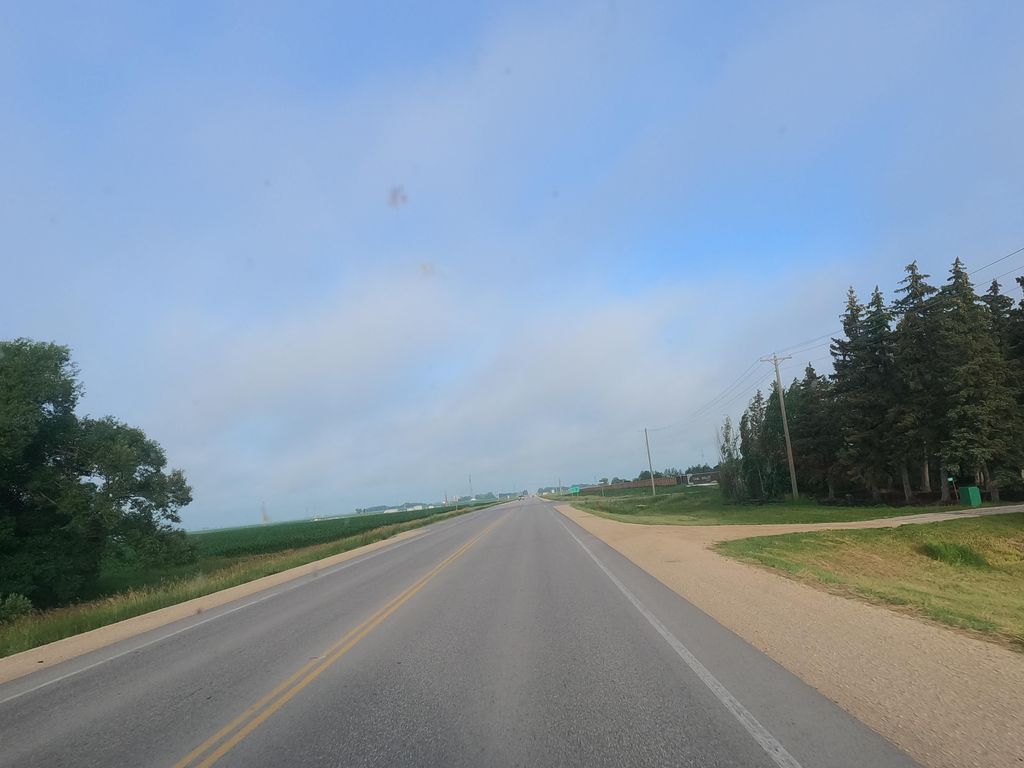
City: winnipeg